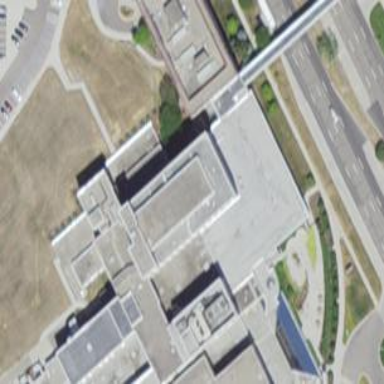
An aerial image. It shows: Hospital building.